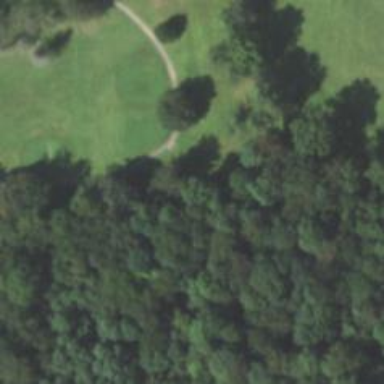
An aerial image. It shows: Path used for both walking and golf.